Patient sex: M
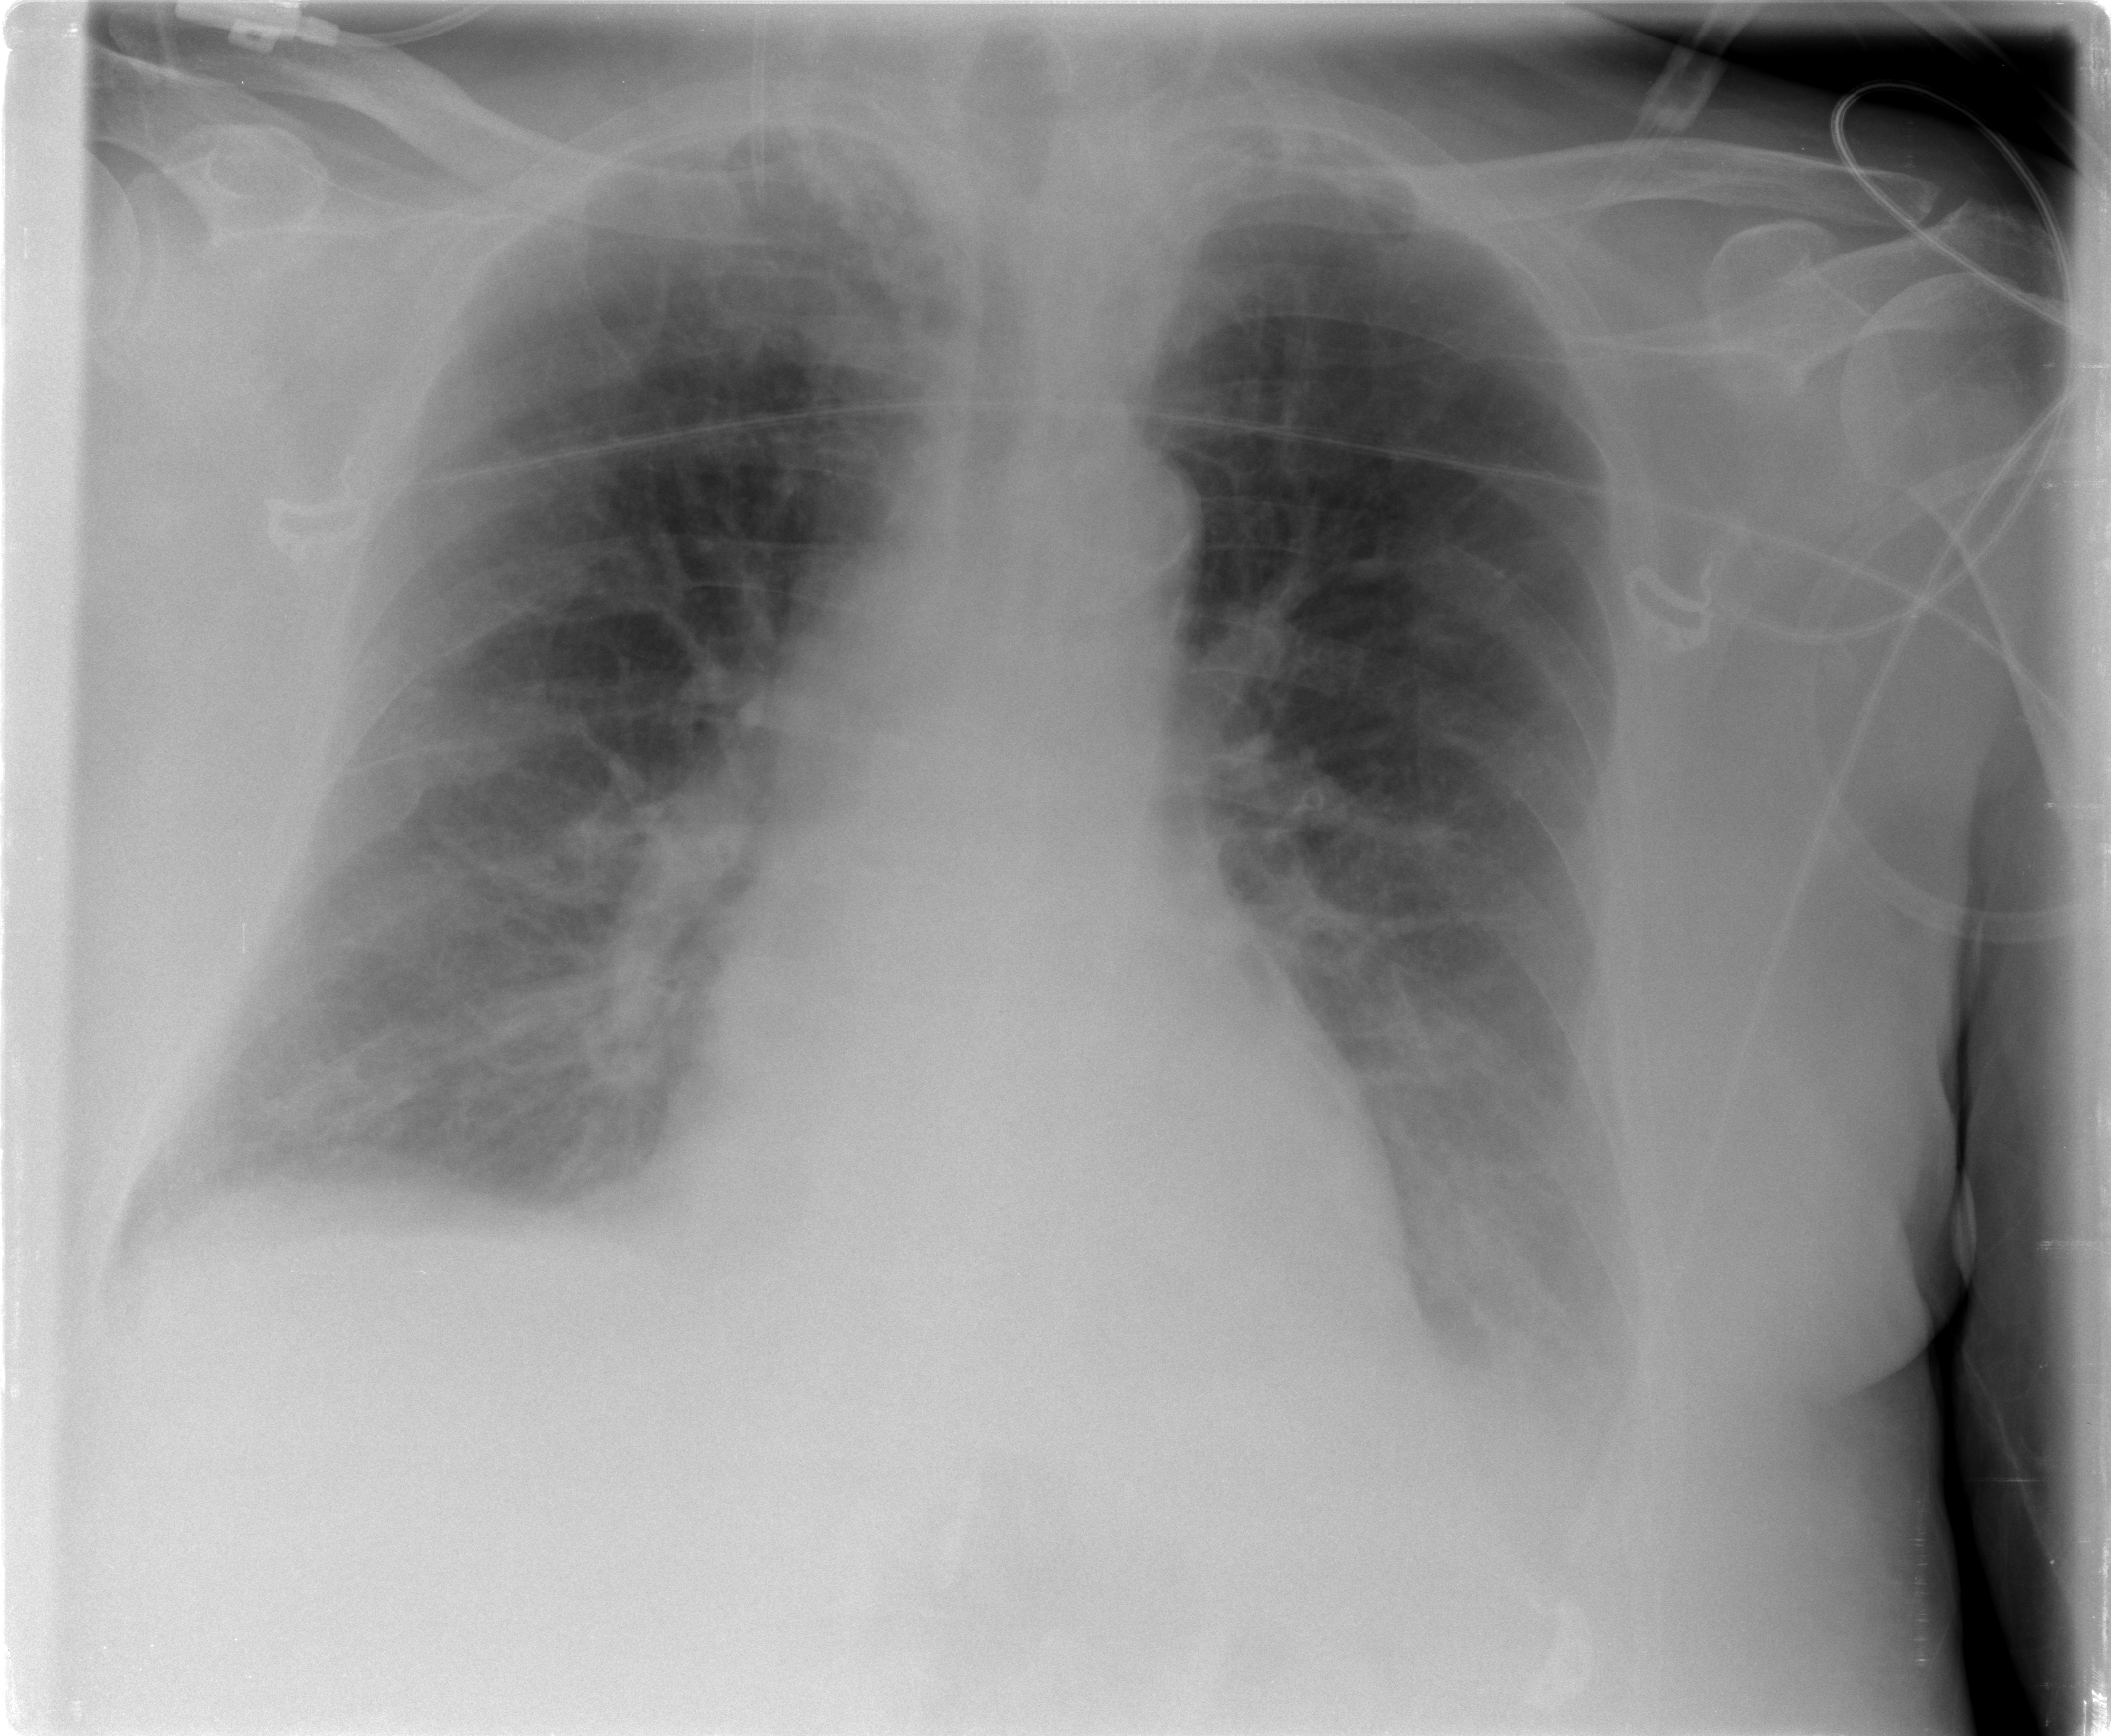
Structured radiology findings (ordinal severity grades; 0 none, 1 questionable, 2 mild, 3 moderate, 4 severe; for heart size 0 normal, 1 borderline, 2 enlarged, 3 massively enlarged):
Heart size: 0
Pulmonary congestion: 0
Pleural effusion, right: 2
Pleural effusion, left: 1
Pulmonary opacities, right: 0
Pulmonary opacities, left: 0
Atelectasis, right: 2
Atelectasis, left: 2